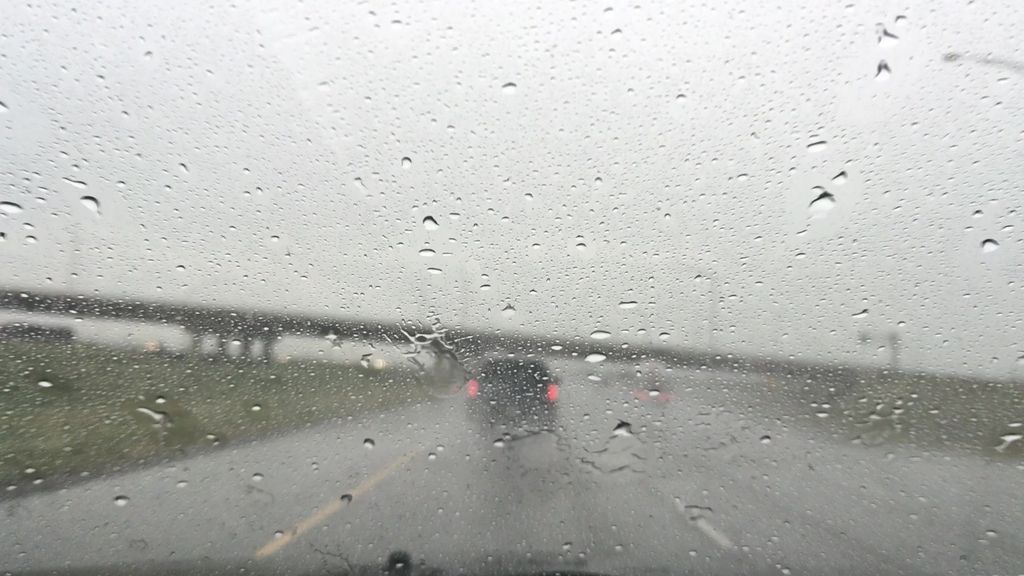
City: edmonton